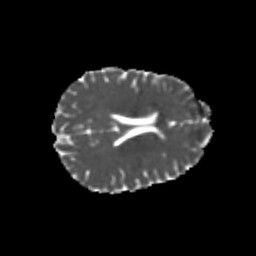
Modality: MD
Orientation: axial
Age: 22
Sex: female
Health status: healthy
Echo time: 0.074 s